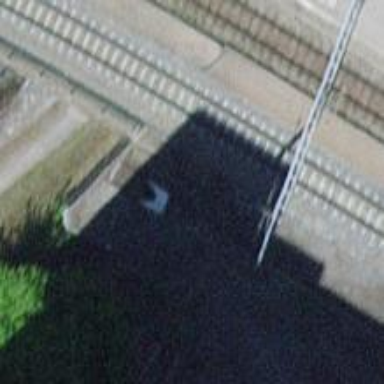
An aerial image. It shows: Railway buffer stop.